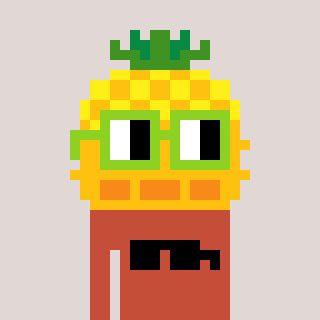
a pixel art character with square light green glasses, a pineapple-shaped head and a rust-colored body on a warm background